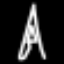
Label: The Eiffel Tower